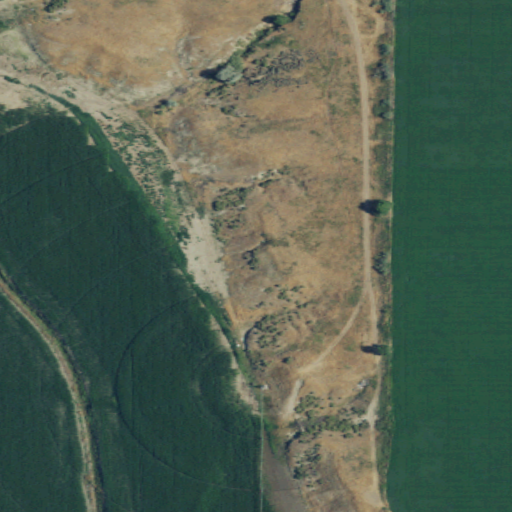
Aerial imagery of valley in Washington named Yakima Valley containing cultivated crops and shrub